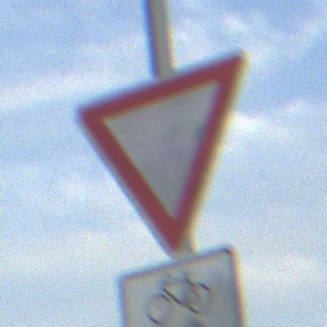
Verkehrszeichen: VorfahrtGewaehren
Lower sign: RichtungsangabeDurchPfeile9
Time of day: SunriseSunset
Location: Outdoor (RoadRail)
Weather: PartlyCloudy
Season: NotSpecified
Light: Natural